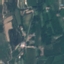
Land use / land cover: PermanentCrop